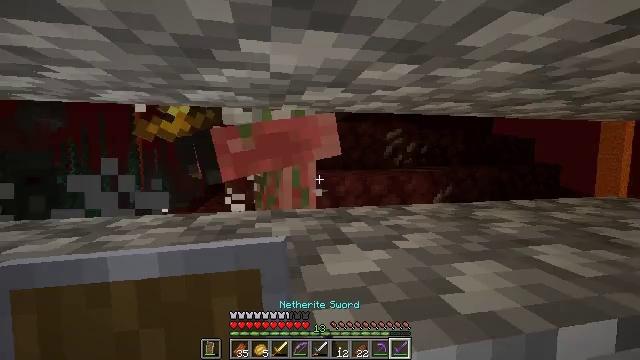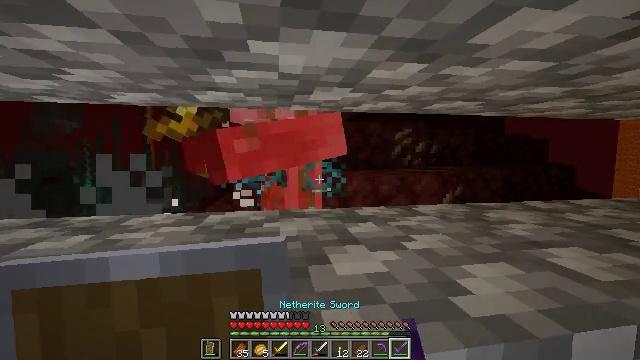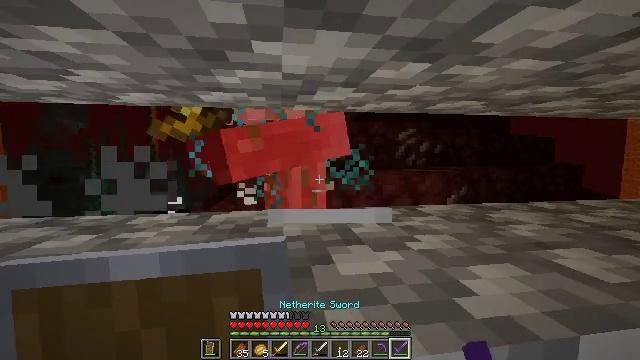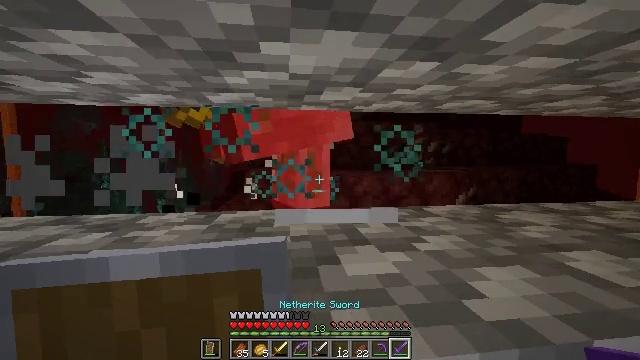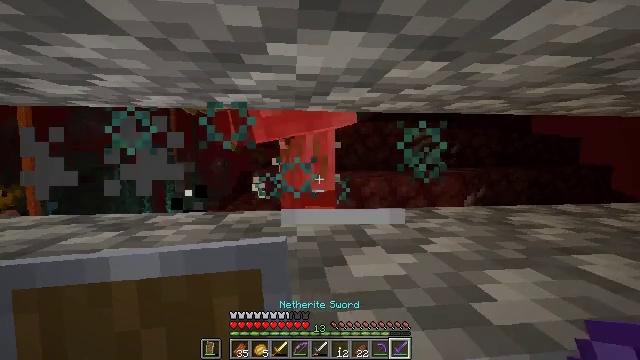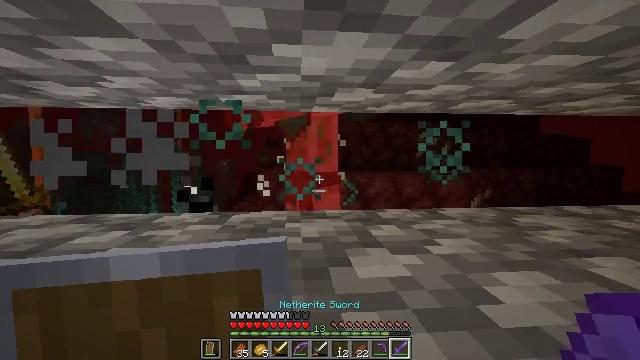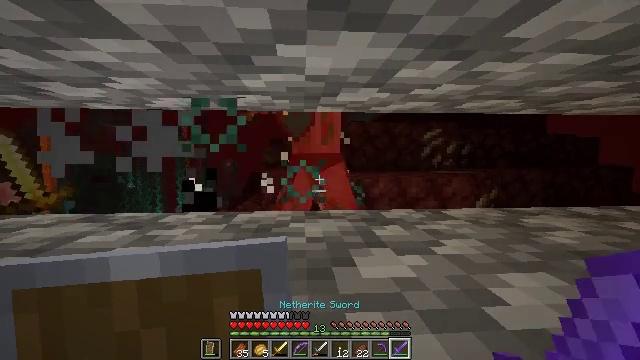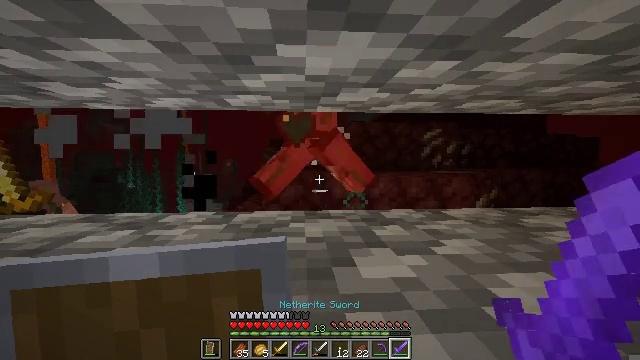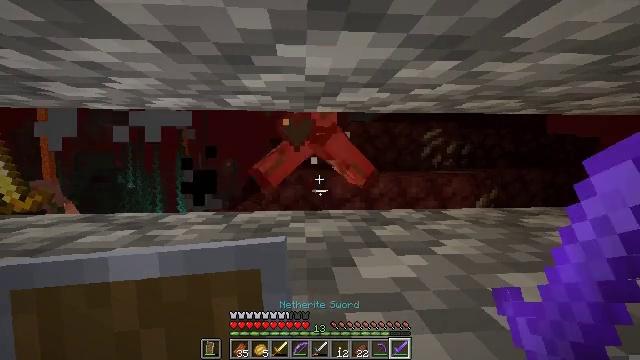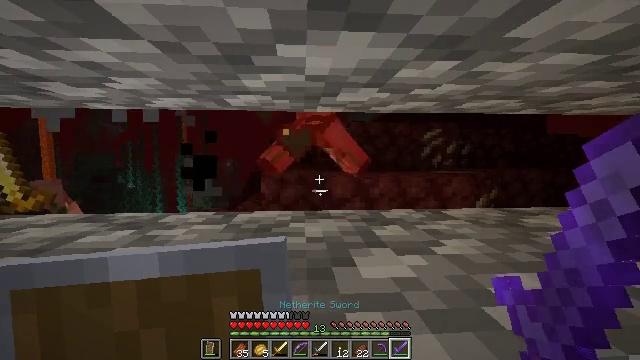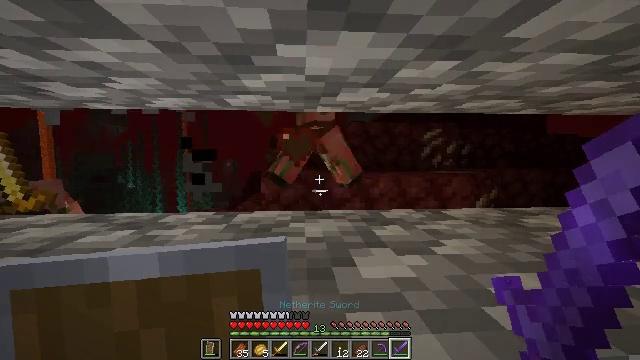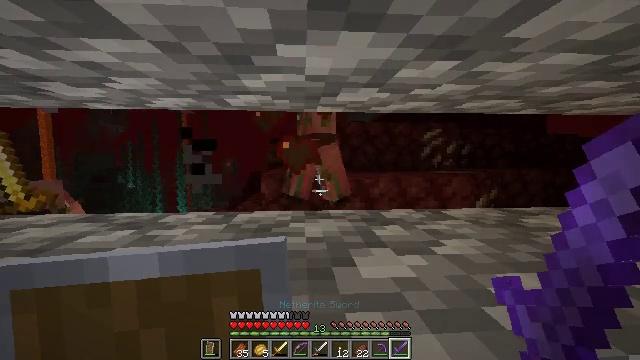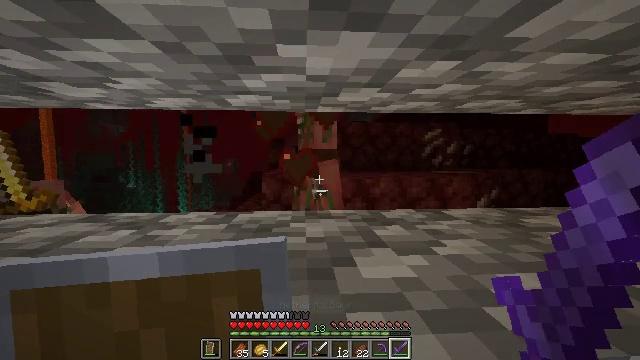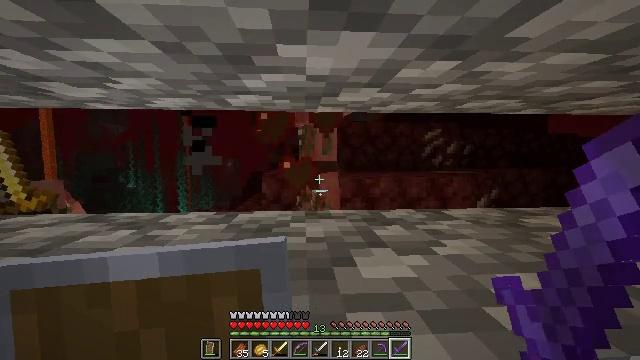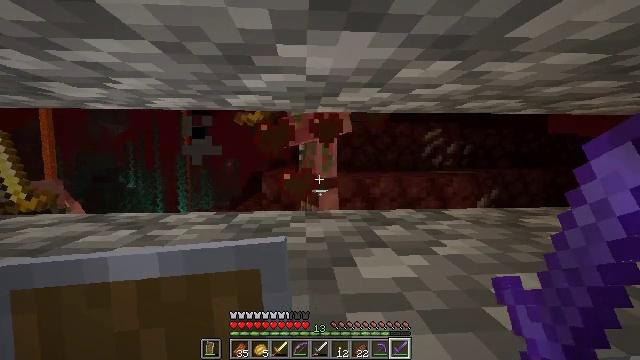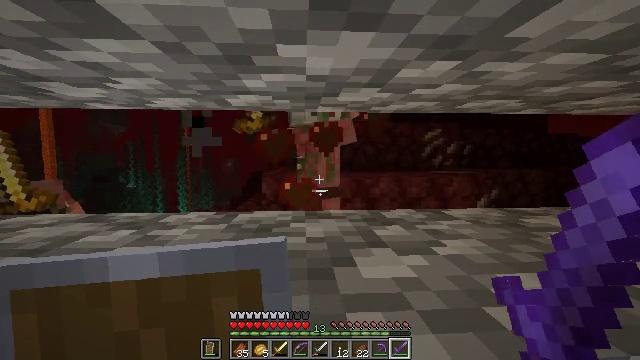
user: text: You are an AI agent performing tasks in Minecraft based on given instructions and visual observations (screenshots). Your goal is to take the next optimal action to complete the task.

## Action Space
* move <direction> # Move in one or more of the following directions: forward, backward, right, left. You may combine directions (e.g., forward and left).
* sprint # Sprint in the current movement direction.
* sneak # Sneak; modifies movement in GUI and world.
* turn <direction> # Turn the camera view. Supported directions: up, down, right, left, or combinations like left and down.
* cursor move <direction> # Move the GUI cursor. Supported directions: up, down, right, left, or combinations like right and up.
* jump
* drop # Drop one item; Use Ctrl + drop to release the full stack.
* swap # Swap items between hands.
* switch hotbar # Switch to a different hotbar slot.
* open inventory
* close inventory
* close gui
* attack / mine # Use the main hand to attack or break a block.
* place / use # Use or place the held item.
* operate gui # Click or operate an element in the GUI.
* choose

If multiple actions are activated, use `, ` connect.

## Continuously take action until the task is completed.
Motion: motion action
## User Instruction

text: Combat the zombified piglin.
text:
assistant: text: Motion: sneak, turn left
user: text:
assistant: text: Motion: sneak
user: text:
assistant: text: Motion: sneak, turn left
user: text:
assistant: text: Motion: sneak, turn left
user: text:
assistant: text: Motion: sneak, turn left
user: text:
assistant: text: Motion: sneak
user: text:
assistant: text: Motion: sneak
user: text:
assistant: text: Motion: sneak
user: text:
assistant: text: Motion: sneak
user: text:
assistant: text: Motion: sneak
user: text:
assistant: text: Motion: sneak
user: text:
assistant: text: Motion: sneak
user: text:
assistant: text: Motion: sneak
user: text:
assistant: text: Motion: sneak
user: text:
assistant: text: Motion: sneak
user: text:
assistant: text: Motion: sneak
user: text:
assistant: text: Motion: sneak
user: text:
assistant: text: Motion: sneak
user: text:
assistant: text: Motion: sneak
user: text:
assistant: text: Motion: sneak
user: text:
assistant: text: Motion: sneak
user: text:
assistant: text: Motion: sneak, attack / mine
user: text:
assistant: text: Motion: sneak, attack / mine
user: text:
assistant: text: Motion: sneak, attack / mine
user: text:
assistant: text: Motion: sneak, attack / mine
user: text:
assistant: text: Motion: sneak, attack / mine
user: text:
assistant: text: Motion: sneak